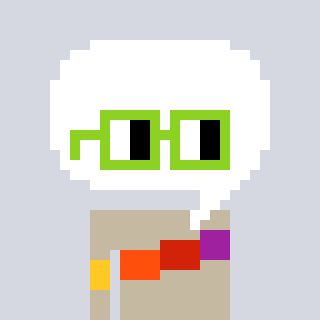
a pixel art character with square light green glasses, a speech bubble-shaped head and a bege-colored body on a cool background